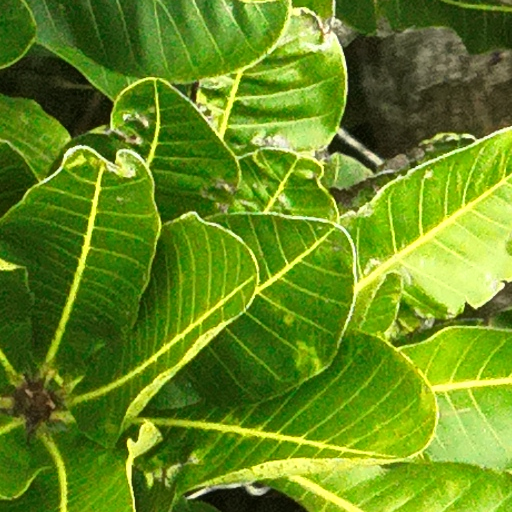
Species: Anacardium excelsum
GBIF accepted scientific name: Anacardium excelsum
Crown area (m\u00b2): 246.545